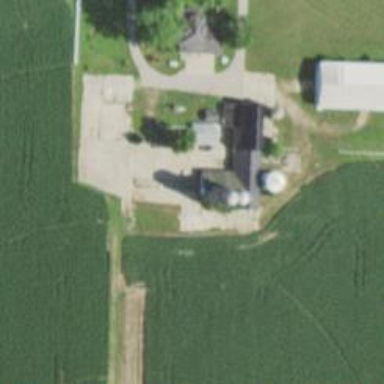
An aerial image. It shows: Silo.